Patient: sex M, age 55
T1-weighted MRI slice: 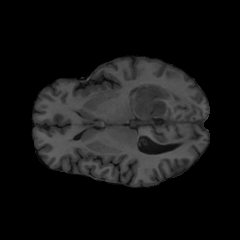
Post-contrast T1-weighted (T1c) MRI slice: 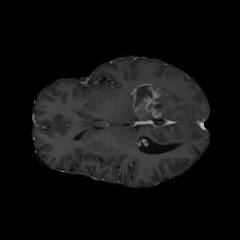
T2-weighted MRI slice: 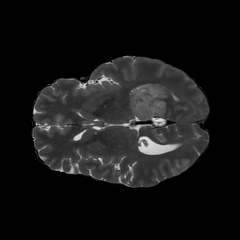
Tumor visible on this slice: yes
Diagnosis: Glioblastoma, IDH-wildtype
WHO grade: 4